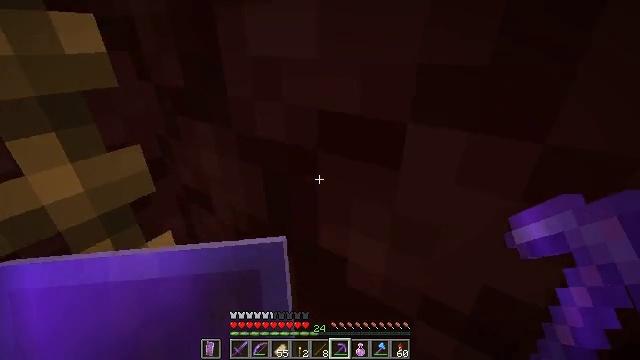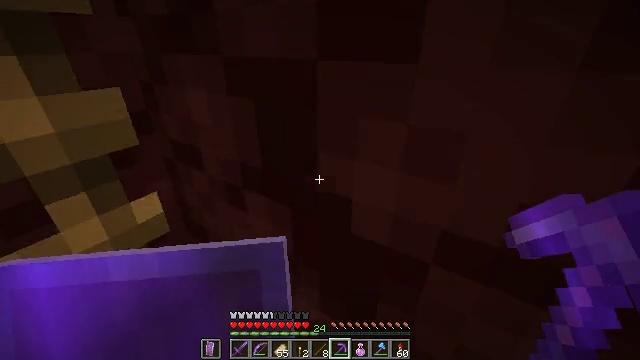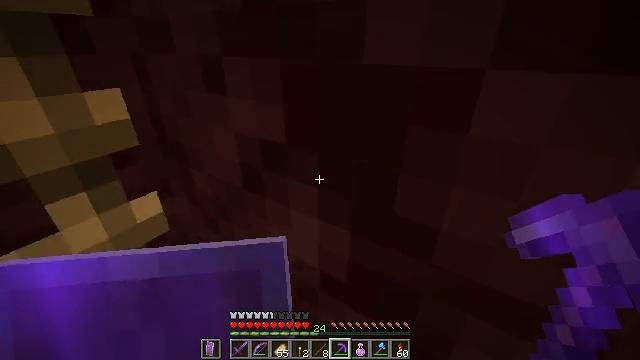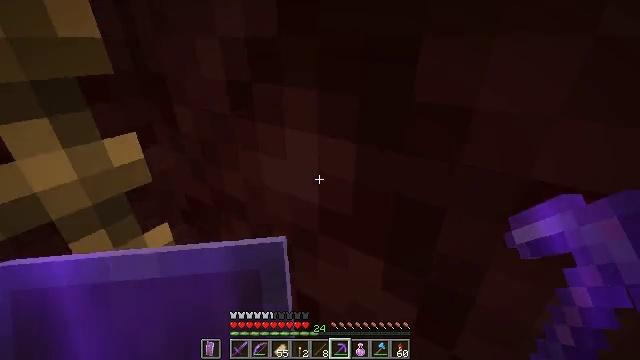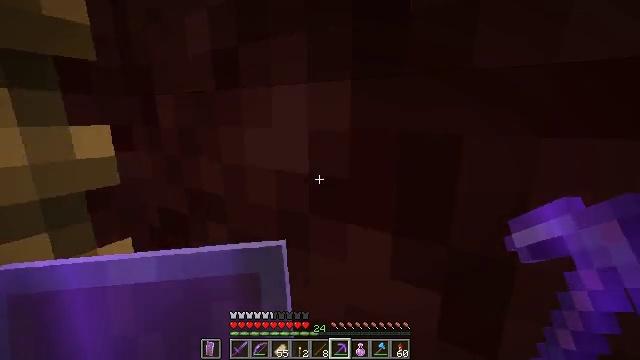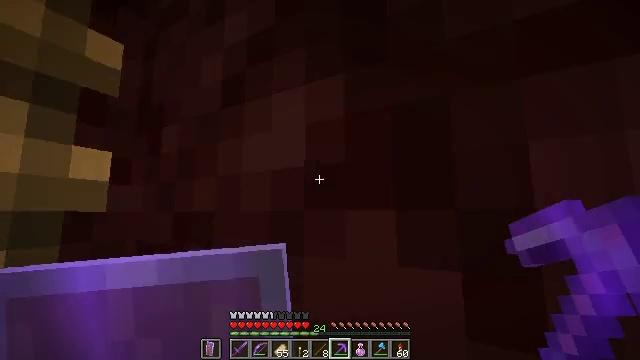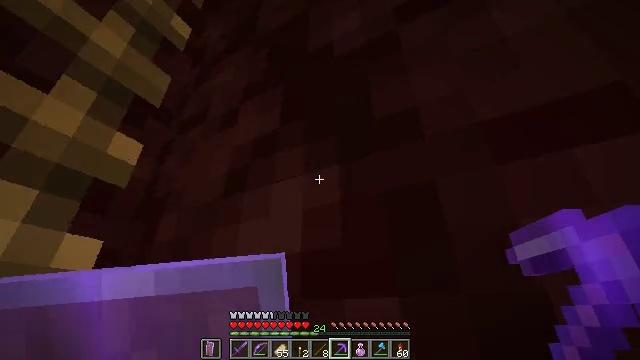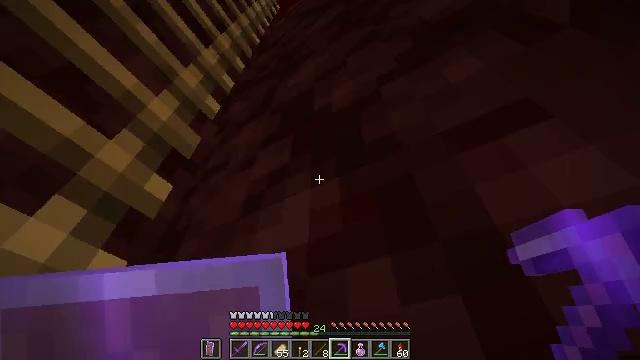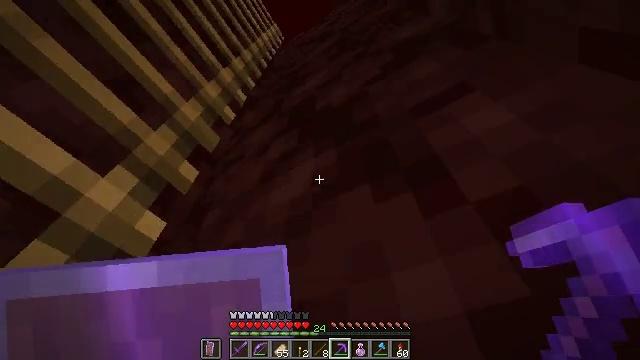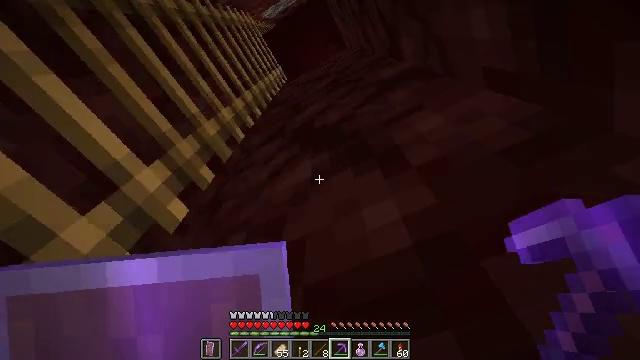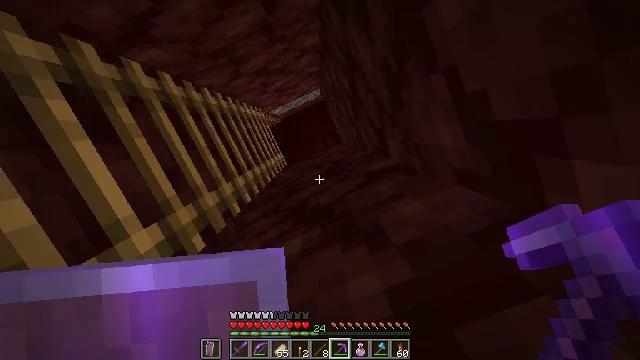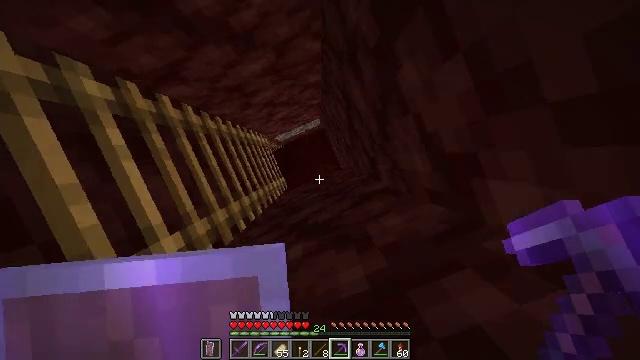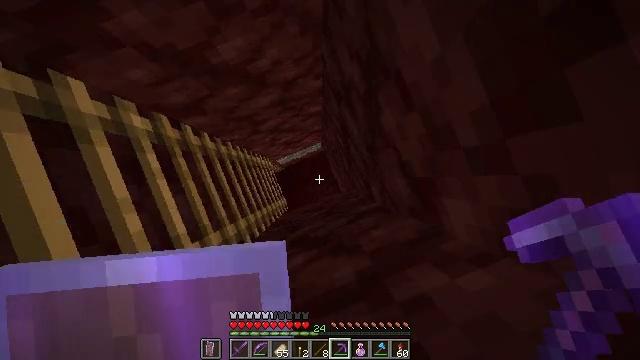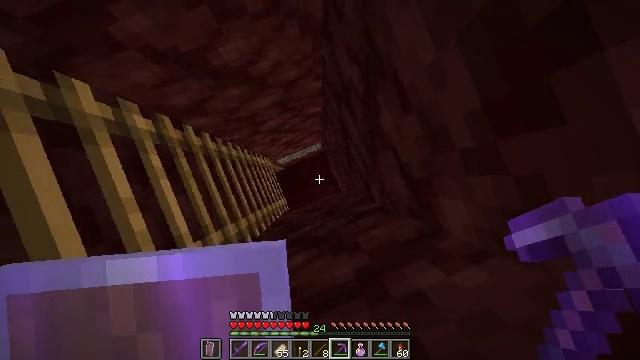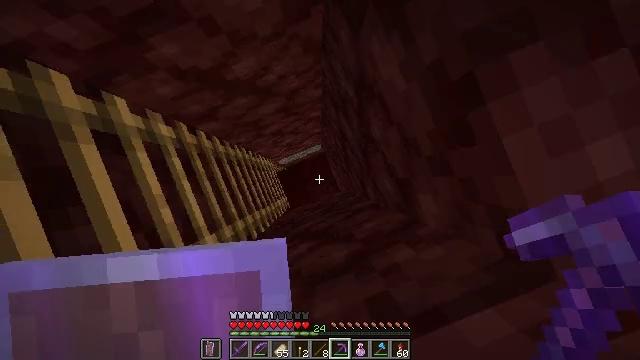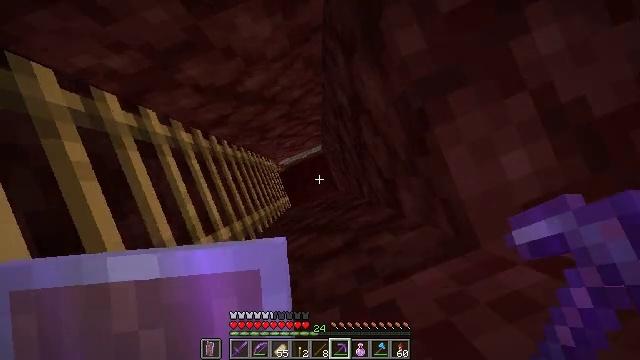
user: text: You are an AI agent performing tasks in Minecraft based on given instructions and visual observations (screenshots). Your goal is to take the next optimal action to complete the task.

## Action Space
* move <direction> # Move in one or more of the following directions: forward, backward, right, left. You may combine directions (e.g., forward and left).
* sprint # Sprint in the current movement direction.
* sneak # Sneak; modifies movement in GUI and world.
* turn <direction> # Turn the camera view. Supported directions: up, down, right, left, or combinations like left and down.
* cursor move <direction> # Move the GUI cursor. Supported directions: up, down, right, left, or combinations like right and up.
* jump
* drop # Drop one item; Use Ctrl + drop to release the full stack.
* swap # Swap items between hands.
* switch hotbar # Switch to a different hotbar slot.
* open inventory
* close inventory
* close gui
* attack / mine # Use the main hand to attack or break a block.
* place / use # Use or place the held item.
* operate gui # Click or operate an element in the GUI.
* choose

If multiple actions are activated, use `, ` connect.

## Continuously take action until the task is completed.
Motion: motion action
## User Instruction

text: Get some blackstone from the ground.
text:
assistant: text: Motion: no_op
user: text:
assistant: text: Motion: no_op
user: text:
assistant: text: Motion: no_op
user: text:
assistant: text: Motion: turn right and up
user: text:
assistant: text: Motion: turn up
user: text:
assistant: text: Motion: turn up
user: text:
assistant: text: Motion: turn left and up
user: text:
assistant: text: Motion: turn up
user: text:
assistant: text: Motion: turn right and up
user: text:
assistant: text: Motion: turn right and up
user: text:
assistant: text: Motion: turn right and up
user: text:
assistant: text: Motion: turn up
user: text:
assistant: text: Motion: no_op
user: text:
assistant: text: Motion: no_op
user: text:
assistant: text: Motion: no_op
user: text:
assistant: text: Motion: no_op
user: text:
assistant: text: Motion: no_op
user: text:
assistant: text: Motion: no_op
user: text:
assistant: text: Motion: no_op
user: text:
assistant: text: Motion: no_op
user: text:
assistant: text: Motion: no_op
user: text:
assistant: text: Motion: no_op
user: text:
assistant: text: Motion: no_op
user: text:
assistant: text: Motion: no_op
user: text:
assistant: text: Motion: no_op
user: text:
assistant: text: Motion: no_op
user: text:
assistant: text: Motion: no_op
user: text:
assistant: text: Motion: no_op
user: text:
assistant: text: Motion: no_op
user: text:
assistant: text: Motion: no_op